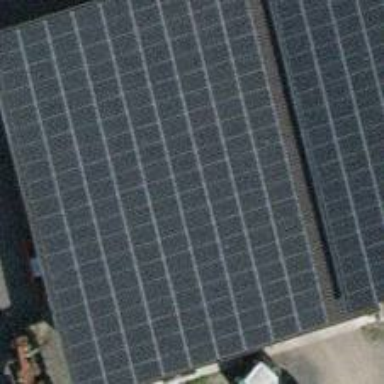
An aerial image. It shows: Small solar photovoltaic panel generator on the roof of building.